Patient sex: F
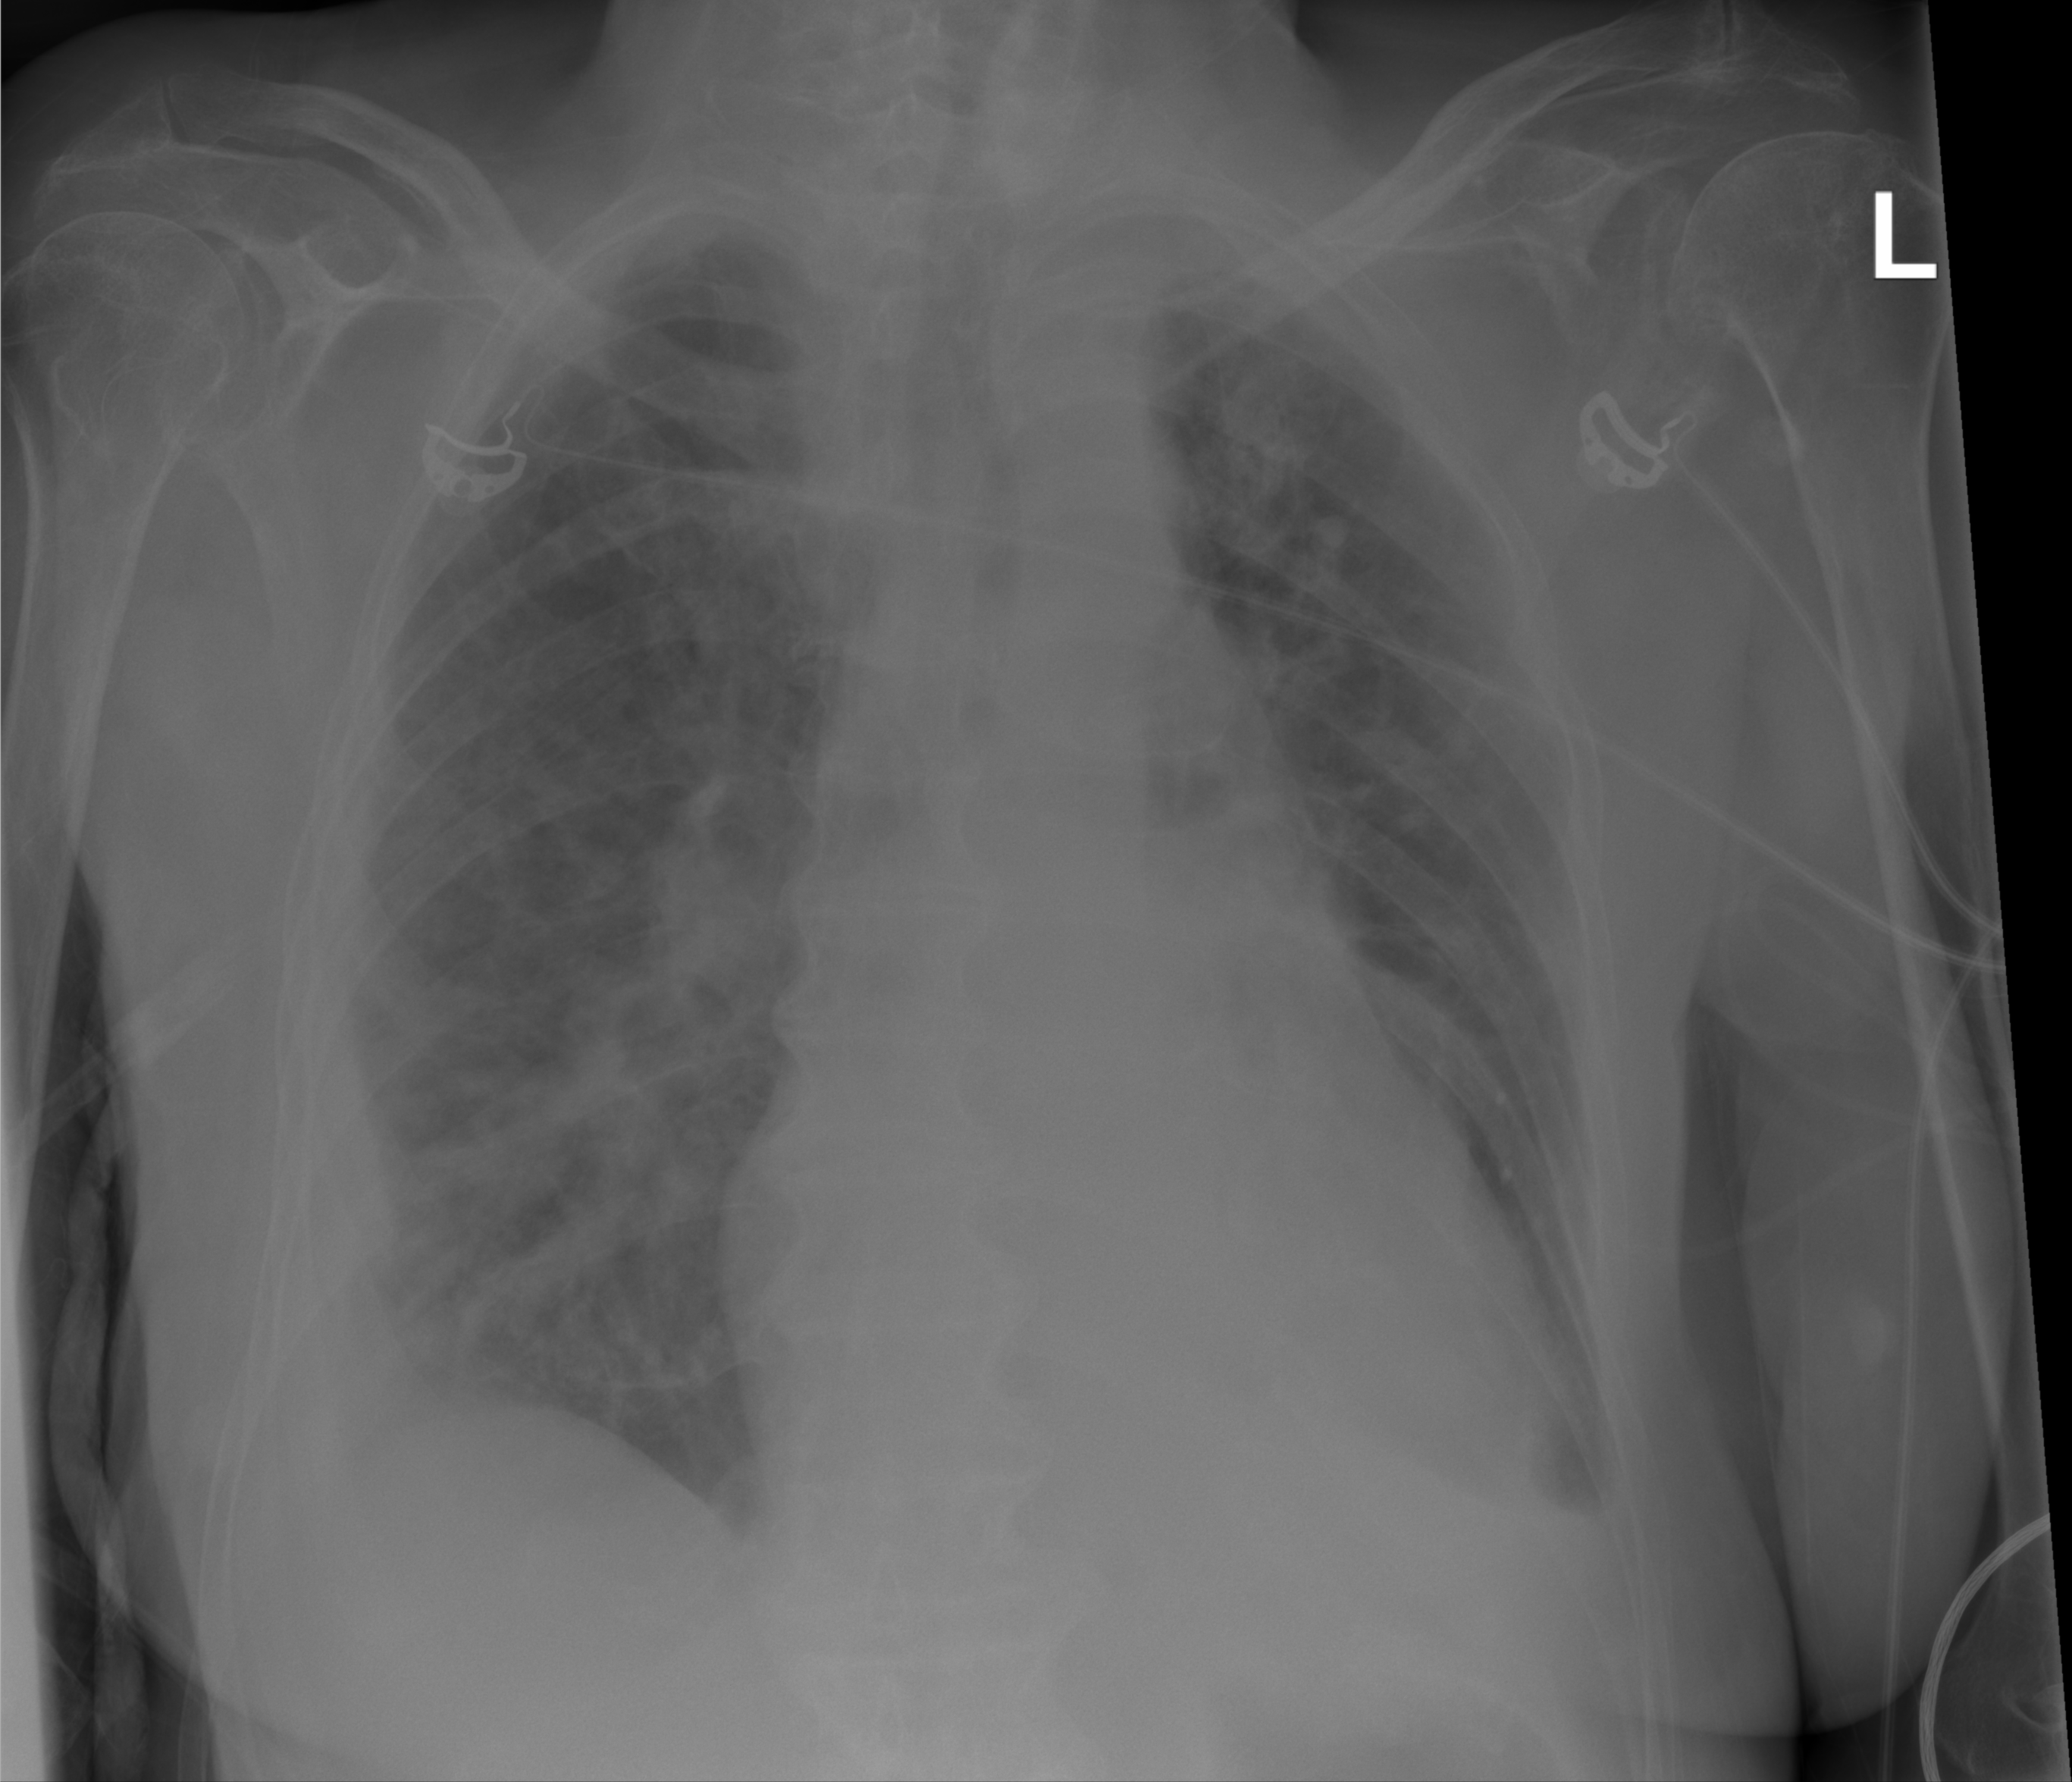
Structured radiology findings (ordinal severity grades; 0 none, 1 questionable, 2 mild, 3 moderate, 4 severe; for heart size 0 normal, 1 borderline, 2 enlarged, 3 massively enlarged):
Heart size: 0
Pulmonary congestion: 2
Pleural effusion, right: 0
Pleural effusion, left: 2
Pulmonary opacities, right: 2
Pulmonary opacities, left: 0
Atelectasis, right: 0
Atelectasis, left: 0